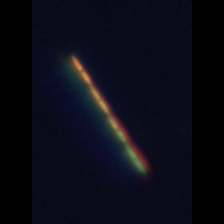
Taxon: Psuedo-nitzschia
Group: Diatoms